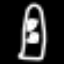
Label: The Eiffel Tower